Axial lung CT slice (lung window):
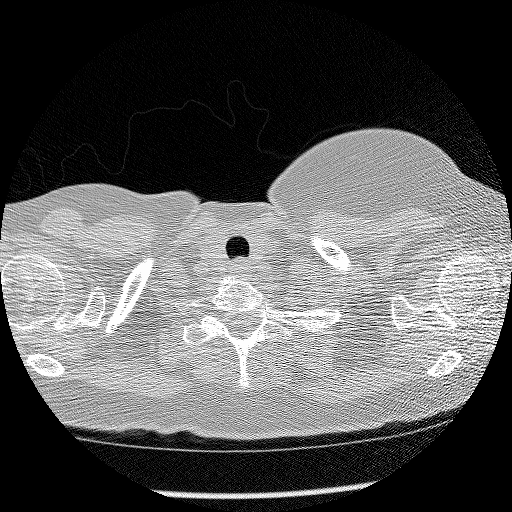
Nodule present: no